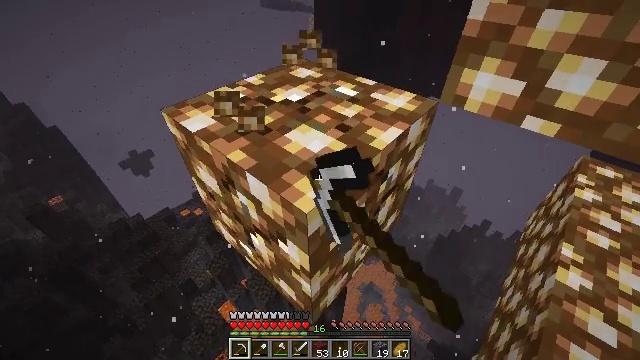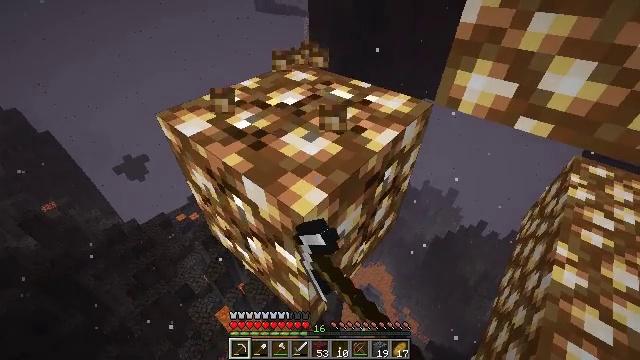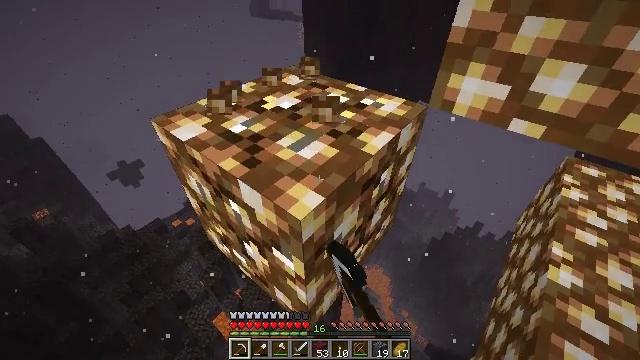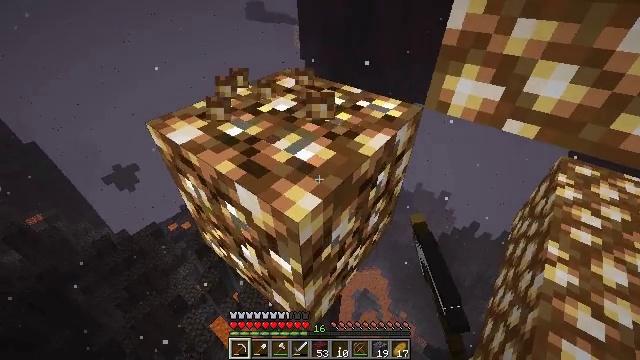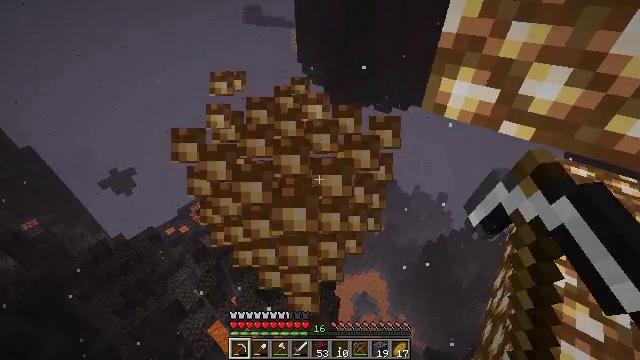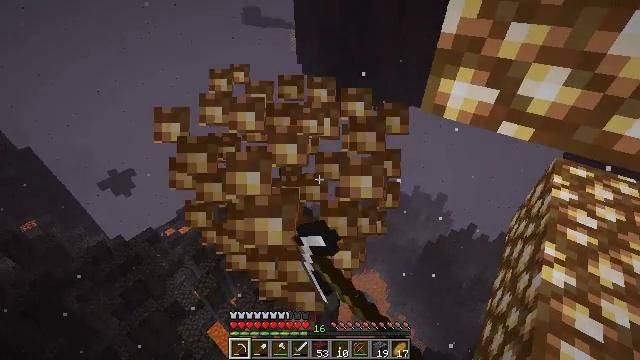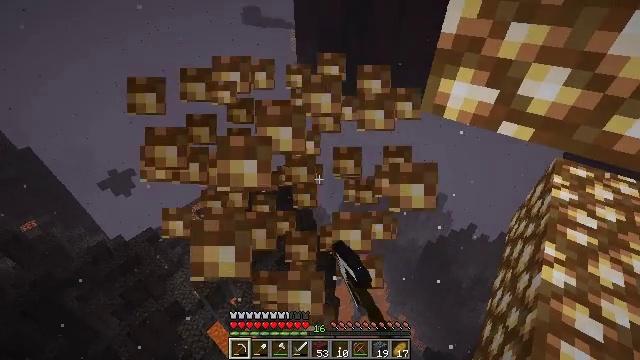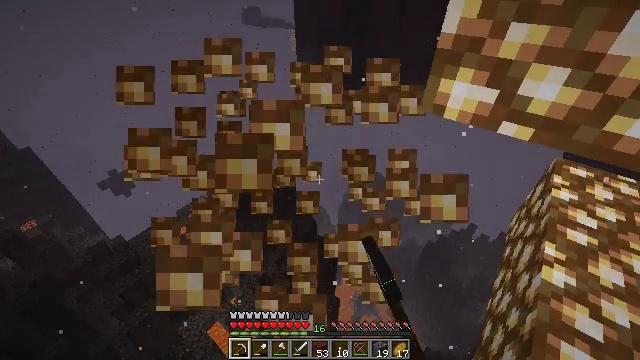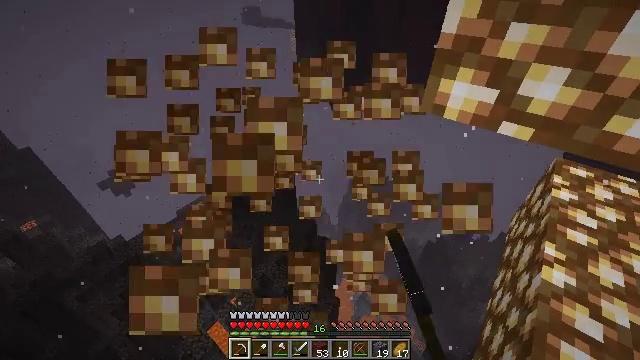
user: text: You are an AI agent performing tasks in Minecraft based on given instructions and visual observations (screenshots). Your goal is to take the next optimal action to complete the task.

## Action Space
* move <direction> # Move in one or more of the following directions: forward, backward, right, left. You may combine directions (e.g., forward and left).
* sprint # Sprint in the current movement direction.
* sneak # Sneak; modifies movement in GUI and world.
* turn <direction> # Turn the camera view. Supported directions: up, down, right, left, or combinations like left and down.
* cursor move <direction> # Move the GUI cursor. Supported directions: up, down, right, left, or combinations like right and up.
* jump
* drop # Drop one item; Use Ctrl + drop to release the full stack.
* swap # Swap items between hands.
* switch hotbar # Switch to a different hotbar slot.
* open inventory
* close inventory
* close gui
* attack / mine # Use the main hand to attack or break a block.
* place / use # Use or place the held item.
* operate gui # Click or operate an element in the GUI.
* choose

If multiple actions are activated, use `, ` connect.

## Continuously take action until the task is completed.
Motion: motion action
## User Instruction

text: Gather glowstone for crafting.
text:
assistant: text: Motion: turn right, attack / mine
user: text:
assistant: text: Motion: turn right, attack / mine
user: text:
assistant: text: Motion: attack / mine
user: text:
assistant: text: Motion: attack / mine
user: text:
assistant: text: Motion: attack / mine
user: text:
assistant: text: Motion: attack / mine
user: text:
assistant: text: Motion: attack / mine
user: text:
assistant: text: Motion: attack / mine
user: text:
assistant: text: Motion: attack / mine